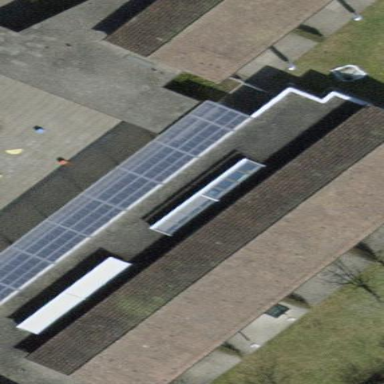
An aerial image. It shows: School building.